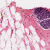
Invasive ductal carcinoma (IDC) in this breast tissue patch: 0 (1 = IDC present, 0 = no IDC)